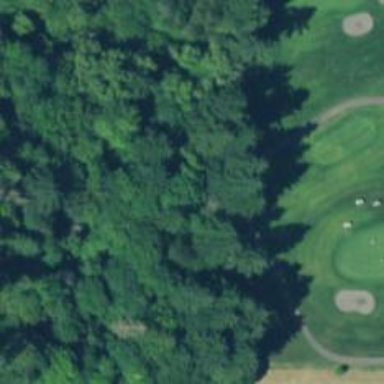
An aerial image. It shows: Path designated for golf carts.